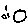
Label: circle